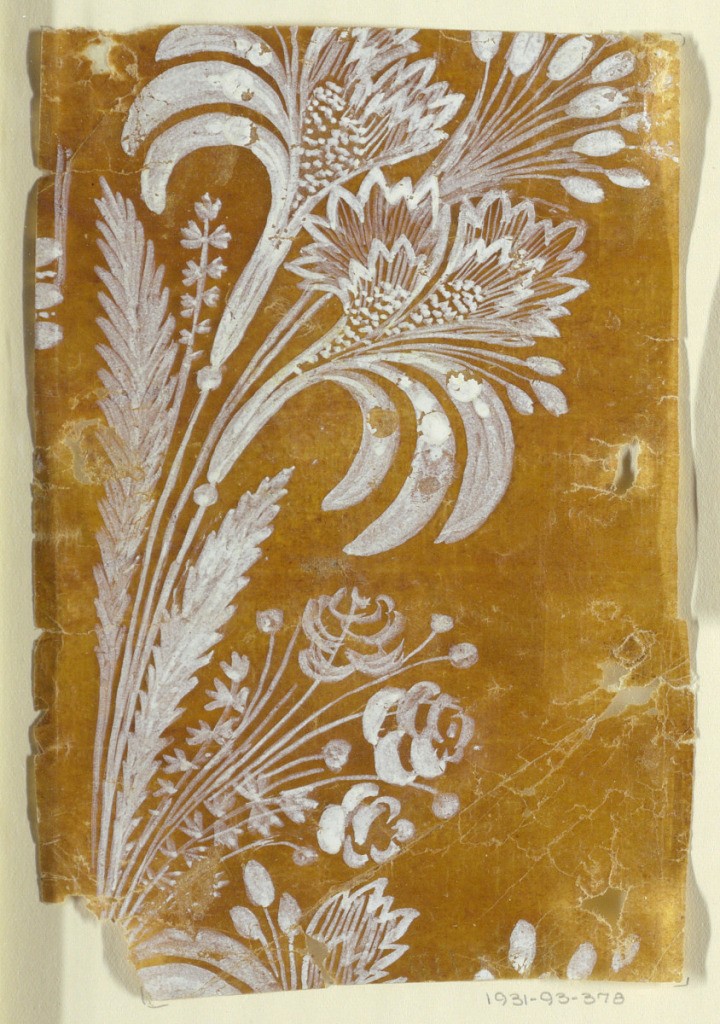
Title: Floral field and border
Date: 1780–1815
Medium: White on glazed paper
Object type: Drawing
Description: Vertical rectangle. Fantastic iris-like blooms with projecting stamens and small rose blooms. At left, indications of a vertical border with a repeat of alternating lozenges and lines placed diagonally.